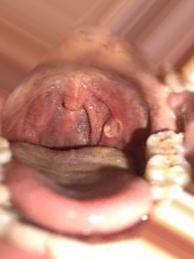
Condition: Mouth Ulcer